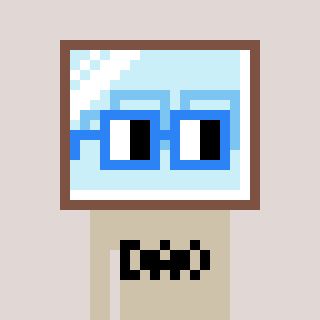
a pixel art character with square blue glasses, a mirror-shaped head and a bege-colored body on a warm background